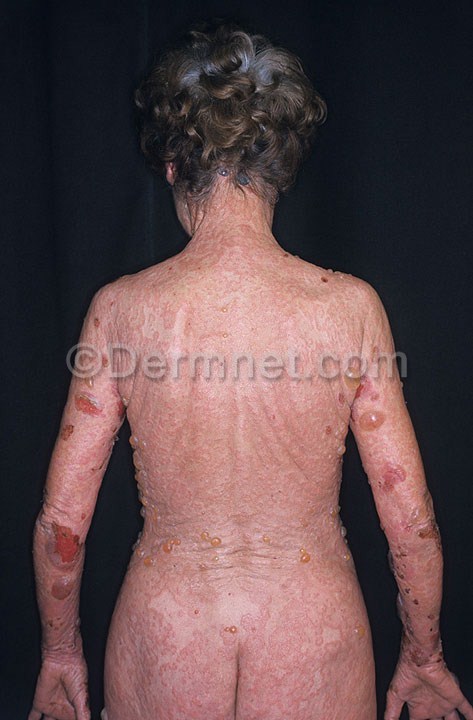
Disease: Bullous Disease Photos